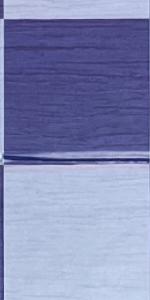
Label: Empty